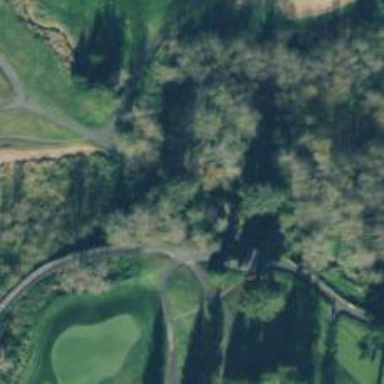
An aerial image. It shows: Golf cartpath that is also road path.